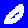
Digit: 0